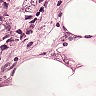
Metastatic tissue present: yes